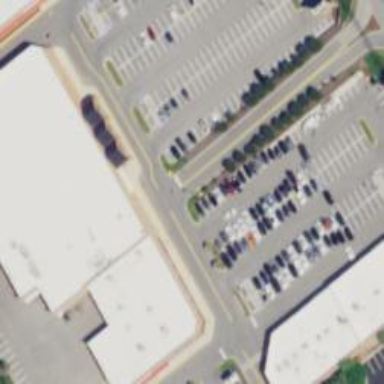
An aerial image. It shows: Supermarket.